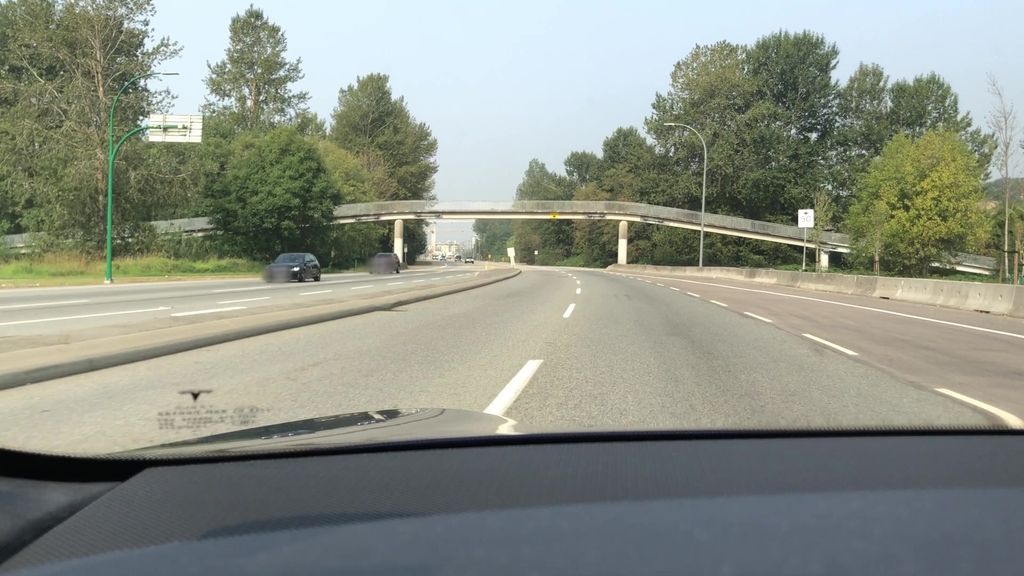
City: vancouver